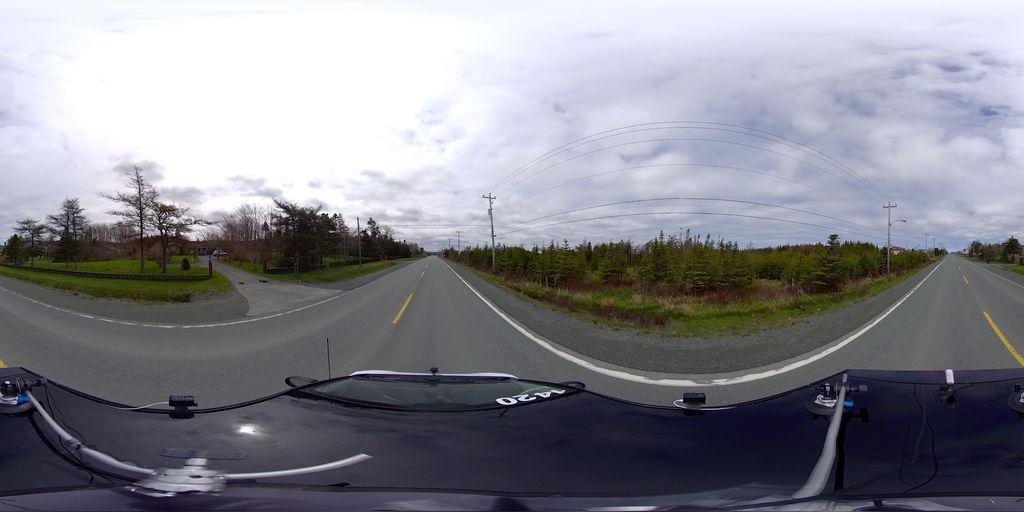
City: st_johns